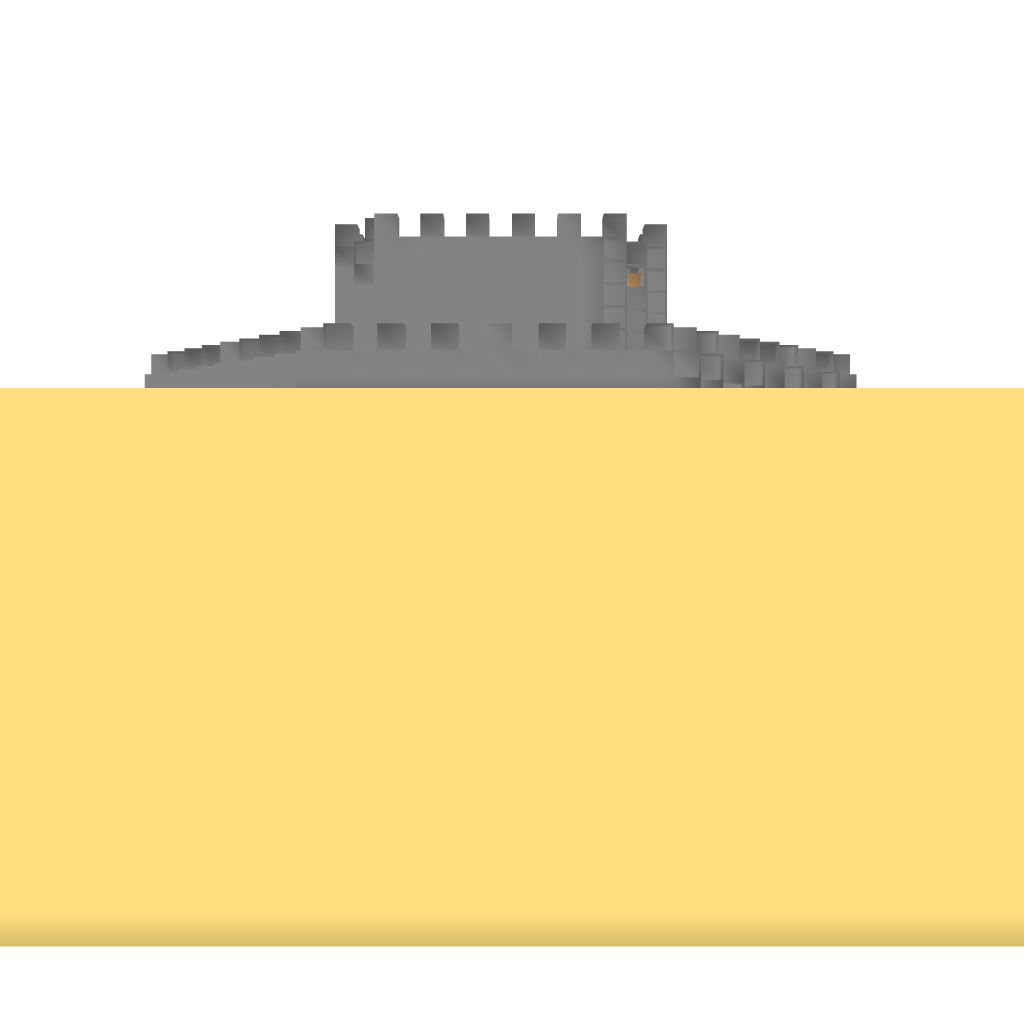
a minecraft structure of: PVP Fort bad low quality